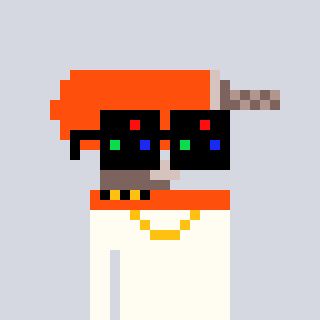
a pixel art character with square black sunglasses, a drill-shaped head and a grayscale-colored body on a cool background